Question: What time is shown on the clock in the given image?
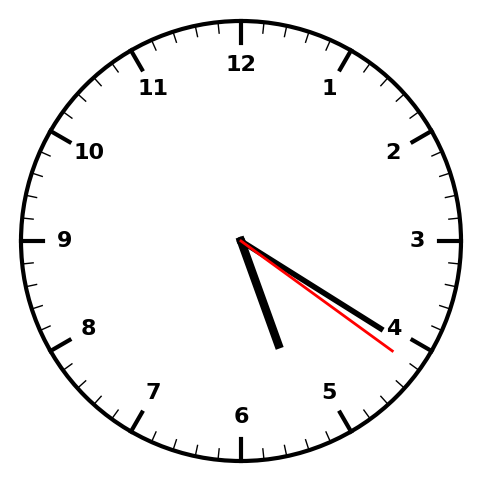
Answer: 05:20:21